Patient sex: M
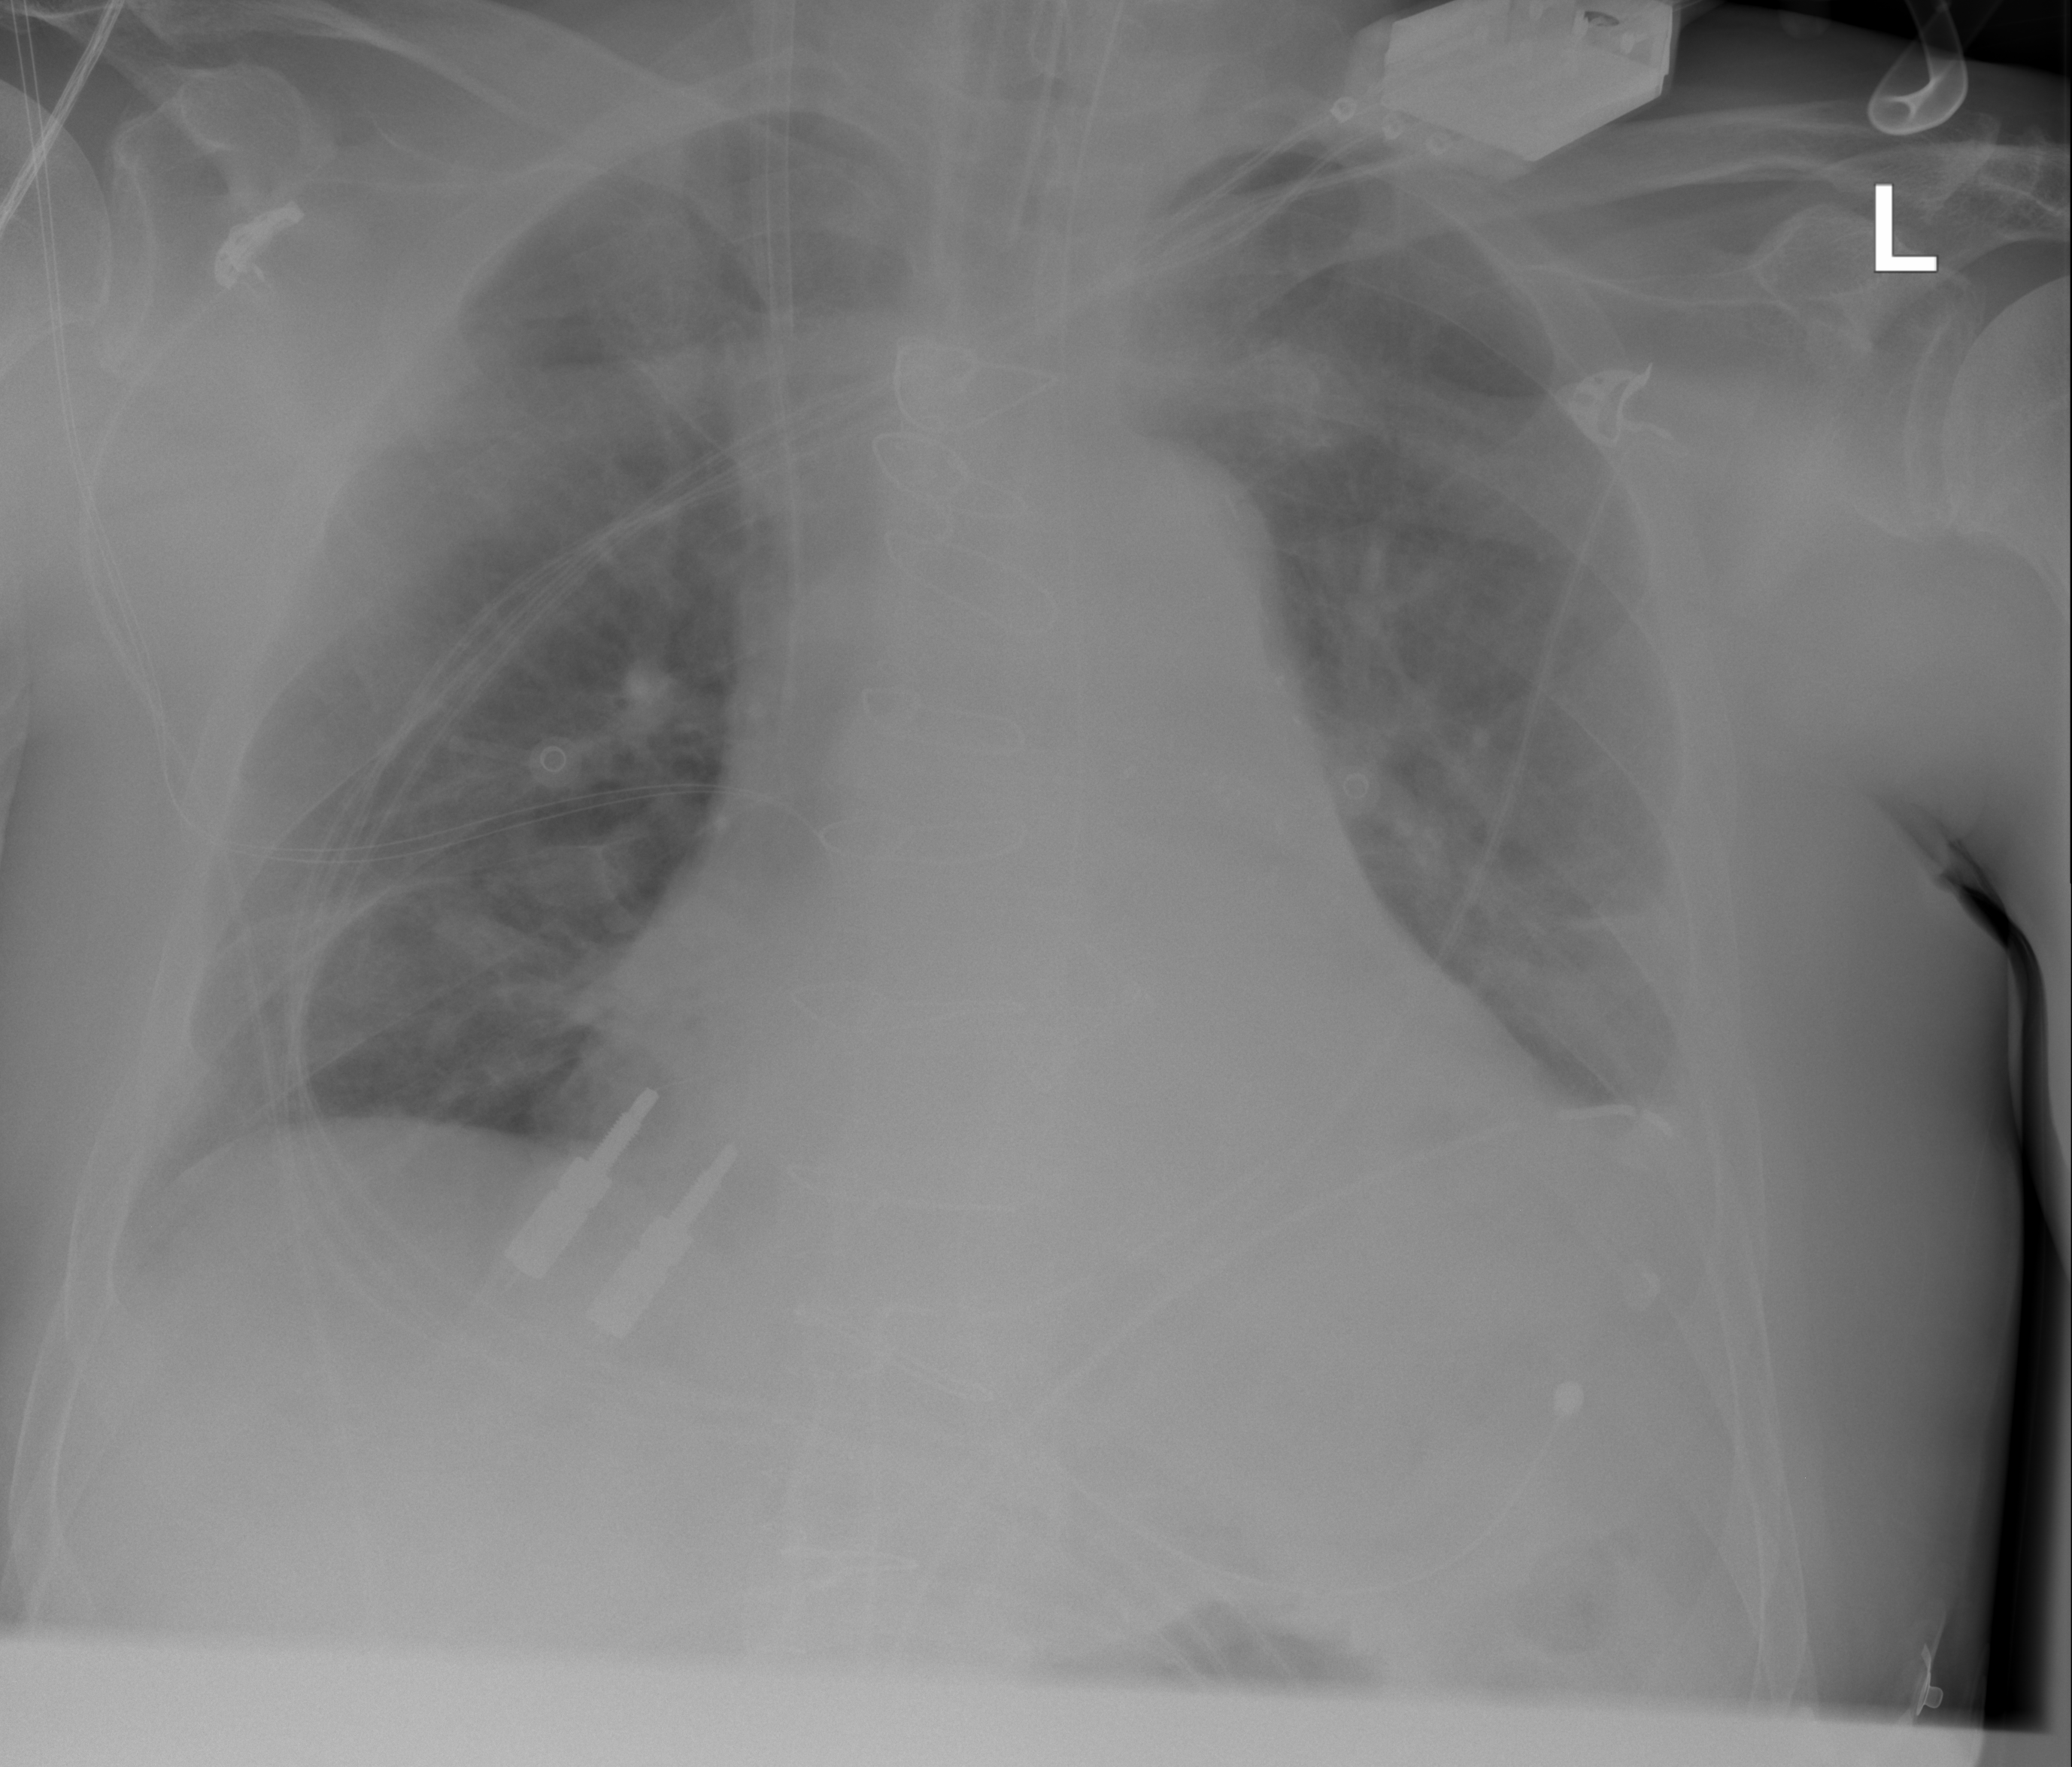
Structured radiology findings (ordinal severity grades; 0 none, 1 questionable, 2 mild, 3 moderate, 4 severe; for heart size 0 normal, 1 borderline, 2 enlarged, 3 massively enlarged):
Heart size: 2
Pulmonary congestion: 3
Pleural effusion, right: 0
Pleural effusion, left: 2
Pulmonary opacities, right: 0
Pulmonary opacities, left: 0
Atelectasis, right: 2
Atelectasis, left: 2